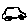
Label: car